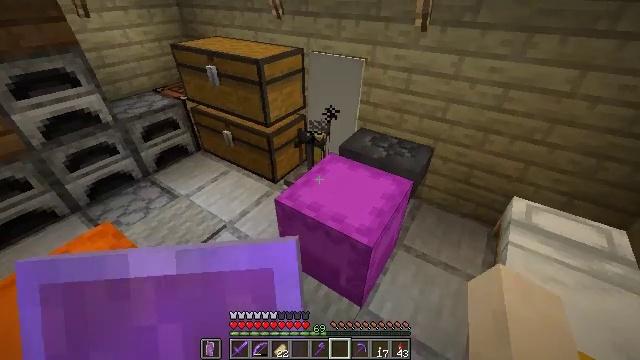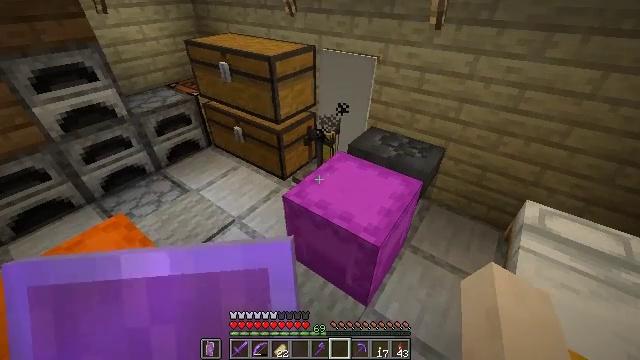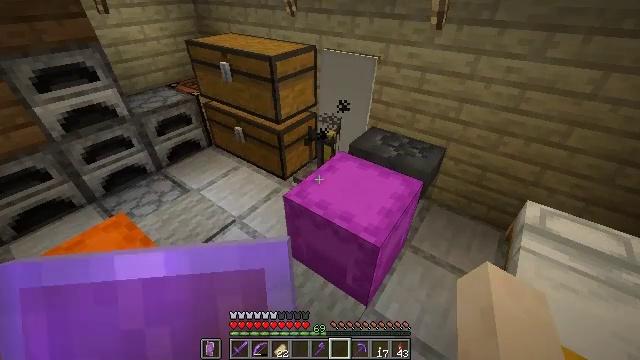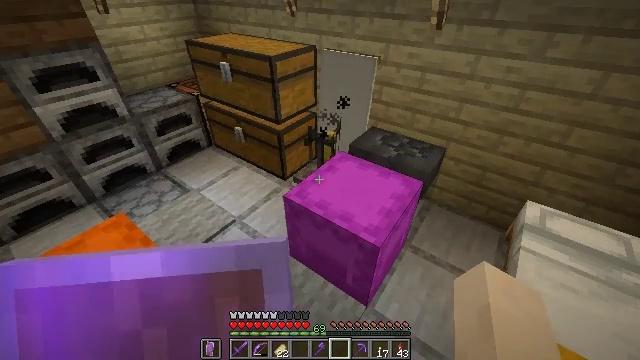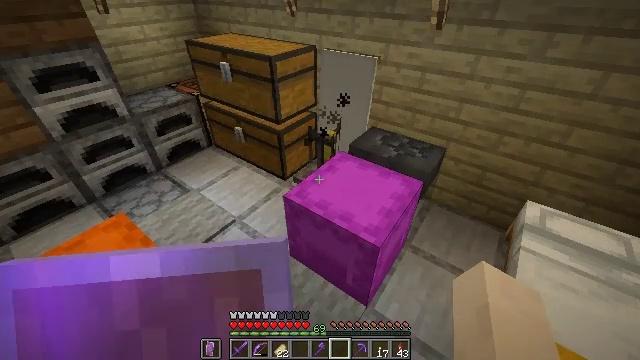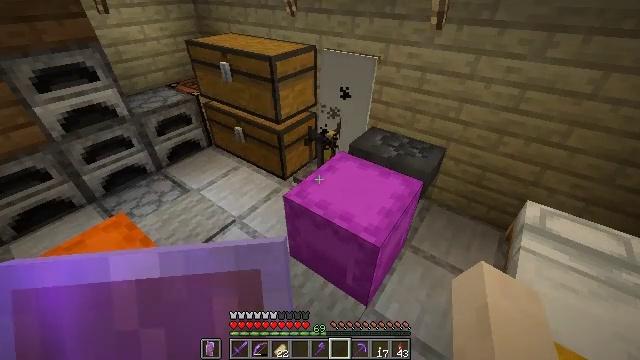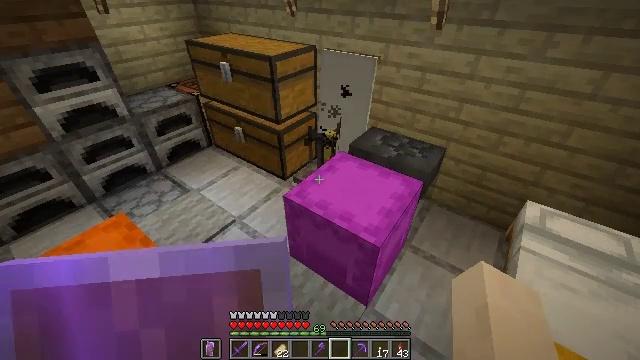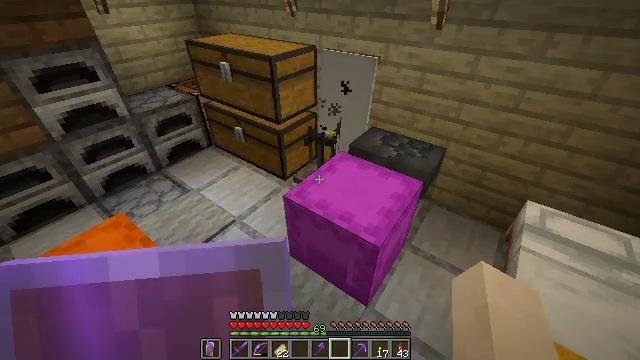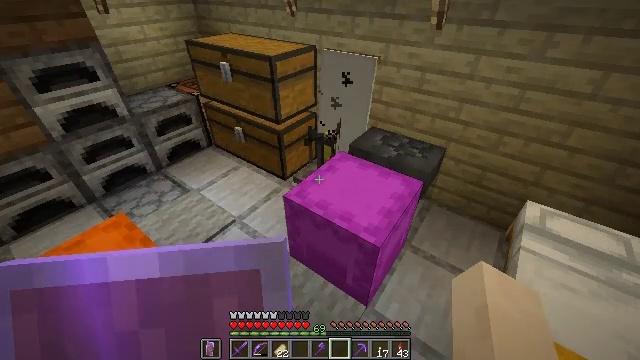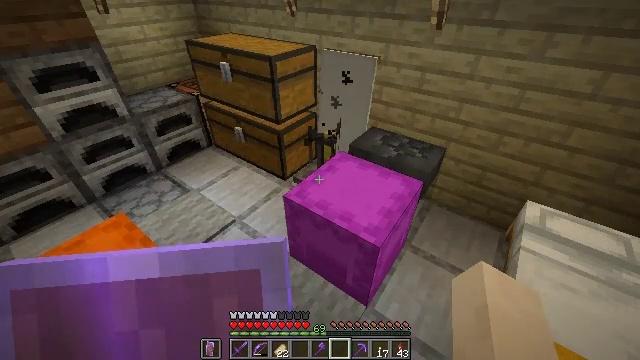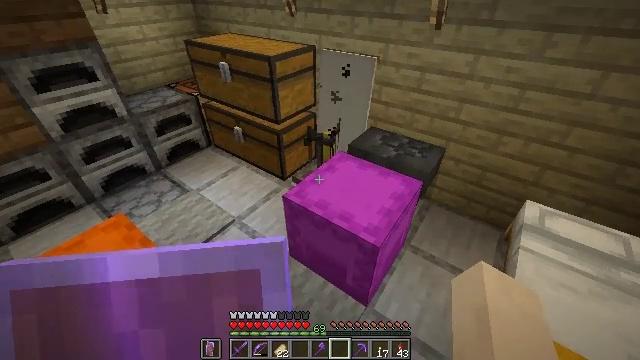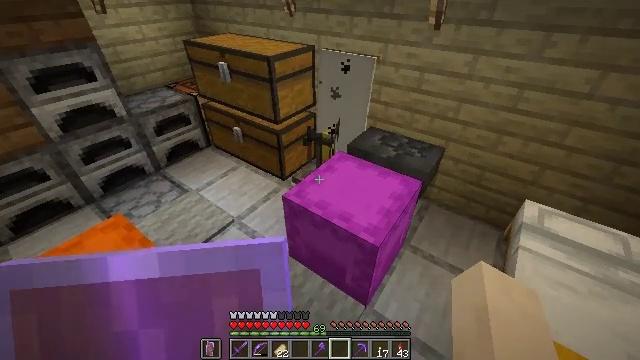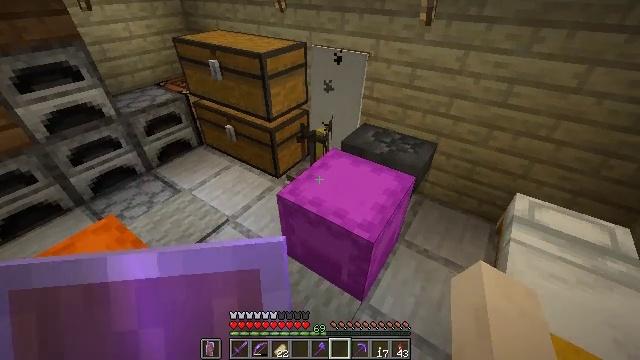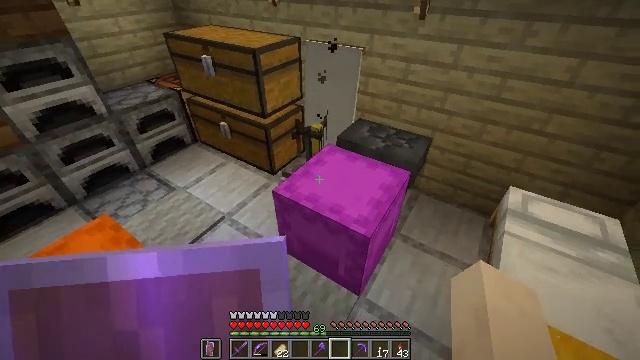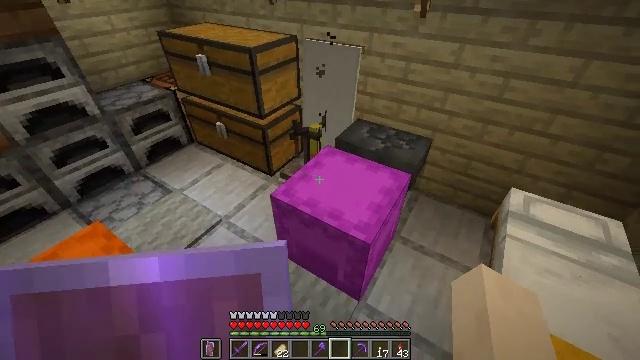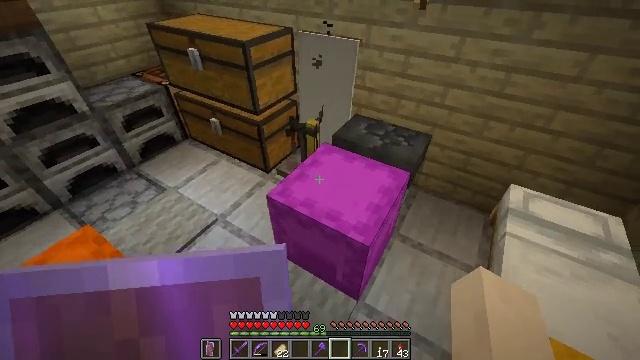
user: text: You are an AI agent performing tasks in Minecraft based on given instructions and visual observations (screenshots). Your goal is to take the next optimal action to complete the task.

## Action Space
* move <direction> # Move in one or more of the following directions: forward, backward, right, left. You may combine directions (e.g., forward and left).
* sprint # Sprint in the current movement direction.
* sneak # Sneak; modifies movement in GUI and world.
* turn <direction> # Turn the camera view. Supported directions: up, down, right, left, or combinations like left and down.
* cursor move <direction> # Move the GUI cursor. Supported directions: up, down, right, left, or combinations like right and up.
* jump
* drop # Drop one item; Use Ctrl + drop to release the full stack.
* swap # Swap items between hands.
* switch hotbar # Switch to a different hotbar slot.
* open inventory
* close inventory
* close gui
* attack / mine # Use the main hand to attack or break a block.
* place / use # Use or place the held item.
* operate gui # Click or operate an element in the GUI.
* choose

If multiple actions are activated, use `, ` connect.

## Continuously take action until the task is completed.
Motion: motion action
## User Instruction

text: Break the orange shulker box to pick it up.
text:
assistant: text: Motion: turn left
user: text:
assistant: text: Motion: no_op
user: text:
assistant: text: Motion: no_op
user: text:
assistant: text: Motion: no_op
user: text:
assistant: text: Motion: no_op
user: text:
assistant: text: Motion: no_op
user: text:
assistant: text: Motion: no_op
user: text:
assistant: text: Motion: no_op
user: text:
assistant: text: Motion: no_op
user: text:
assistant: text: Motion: no_op
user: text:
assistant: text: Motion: no_op
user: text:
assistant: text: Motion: turn right
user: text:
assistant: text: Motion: turn right
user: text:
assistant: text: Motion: move forward
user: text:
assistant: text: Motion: move forward, turn down
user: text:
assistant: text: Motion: move forward, turn down
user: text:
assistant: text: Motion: move forward, turn right and down
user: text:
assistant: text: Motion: move forward, turn right and down
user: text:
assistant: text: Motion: move forward
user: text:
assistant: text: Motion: no_op
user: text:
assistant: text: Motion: no_op
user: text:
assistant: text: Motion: use / place
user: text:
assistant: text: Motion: use / place
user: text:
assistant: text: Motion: use / place
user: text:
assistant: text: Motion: use / place
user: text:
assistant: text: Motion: no_op
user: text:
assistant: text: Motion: no_op
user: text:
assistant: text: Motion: no_op
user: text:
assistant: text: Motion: no_op
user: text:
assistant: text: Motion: no_op